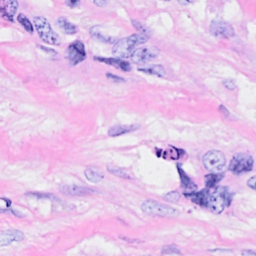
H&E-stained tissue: Breast